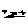
Label: zigzag